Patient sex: F
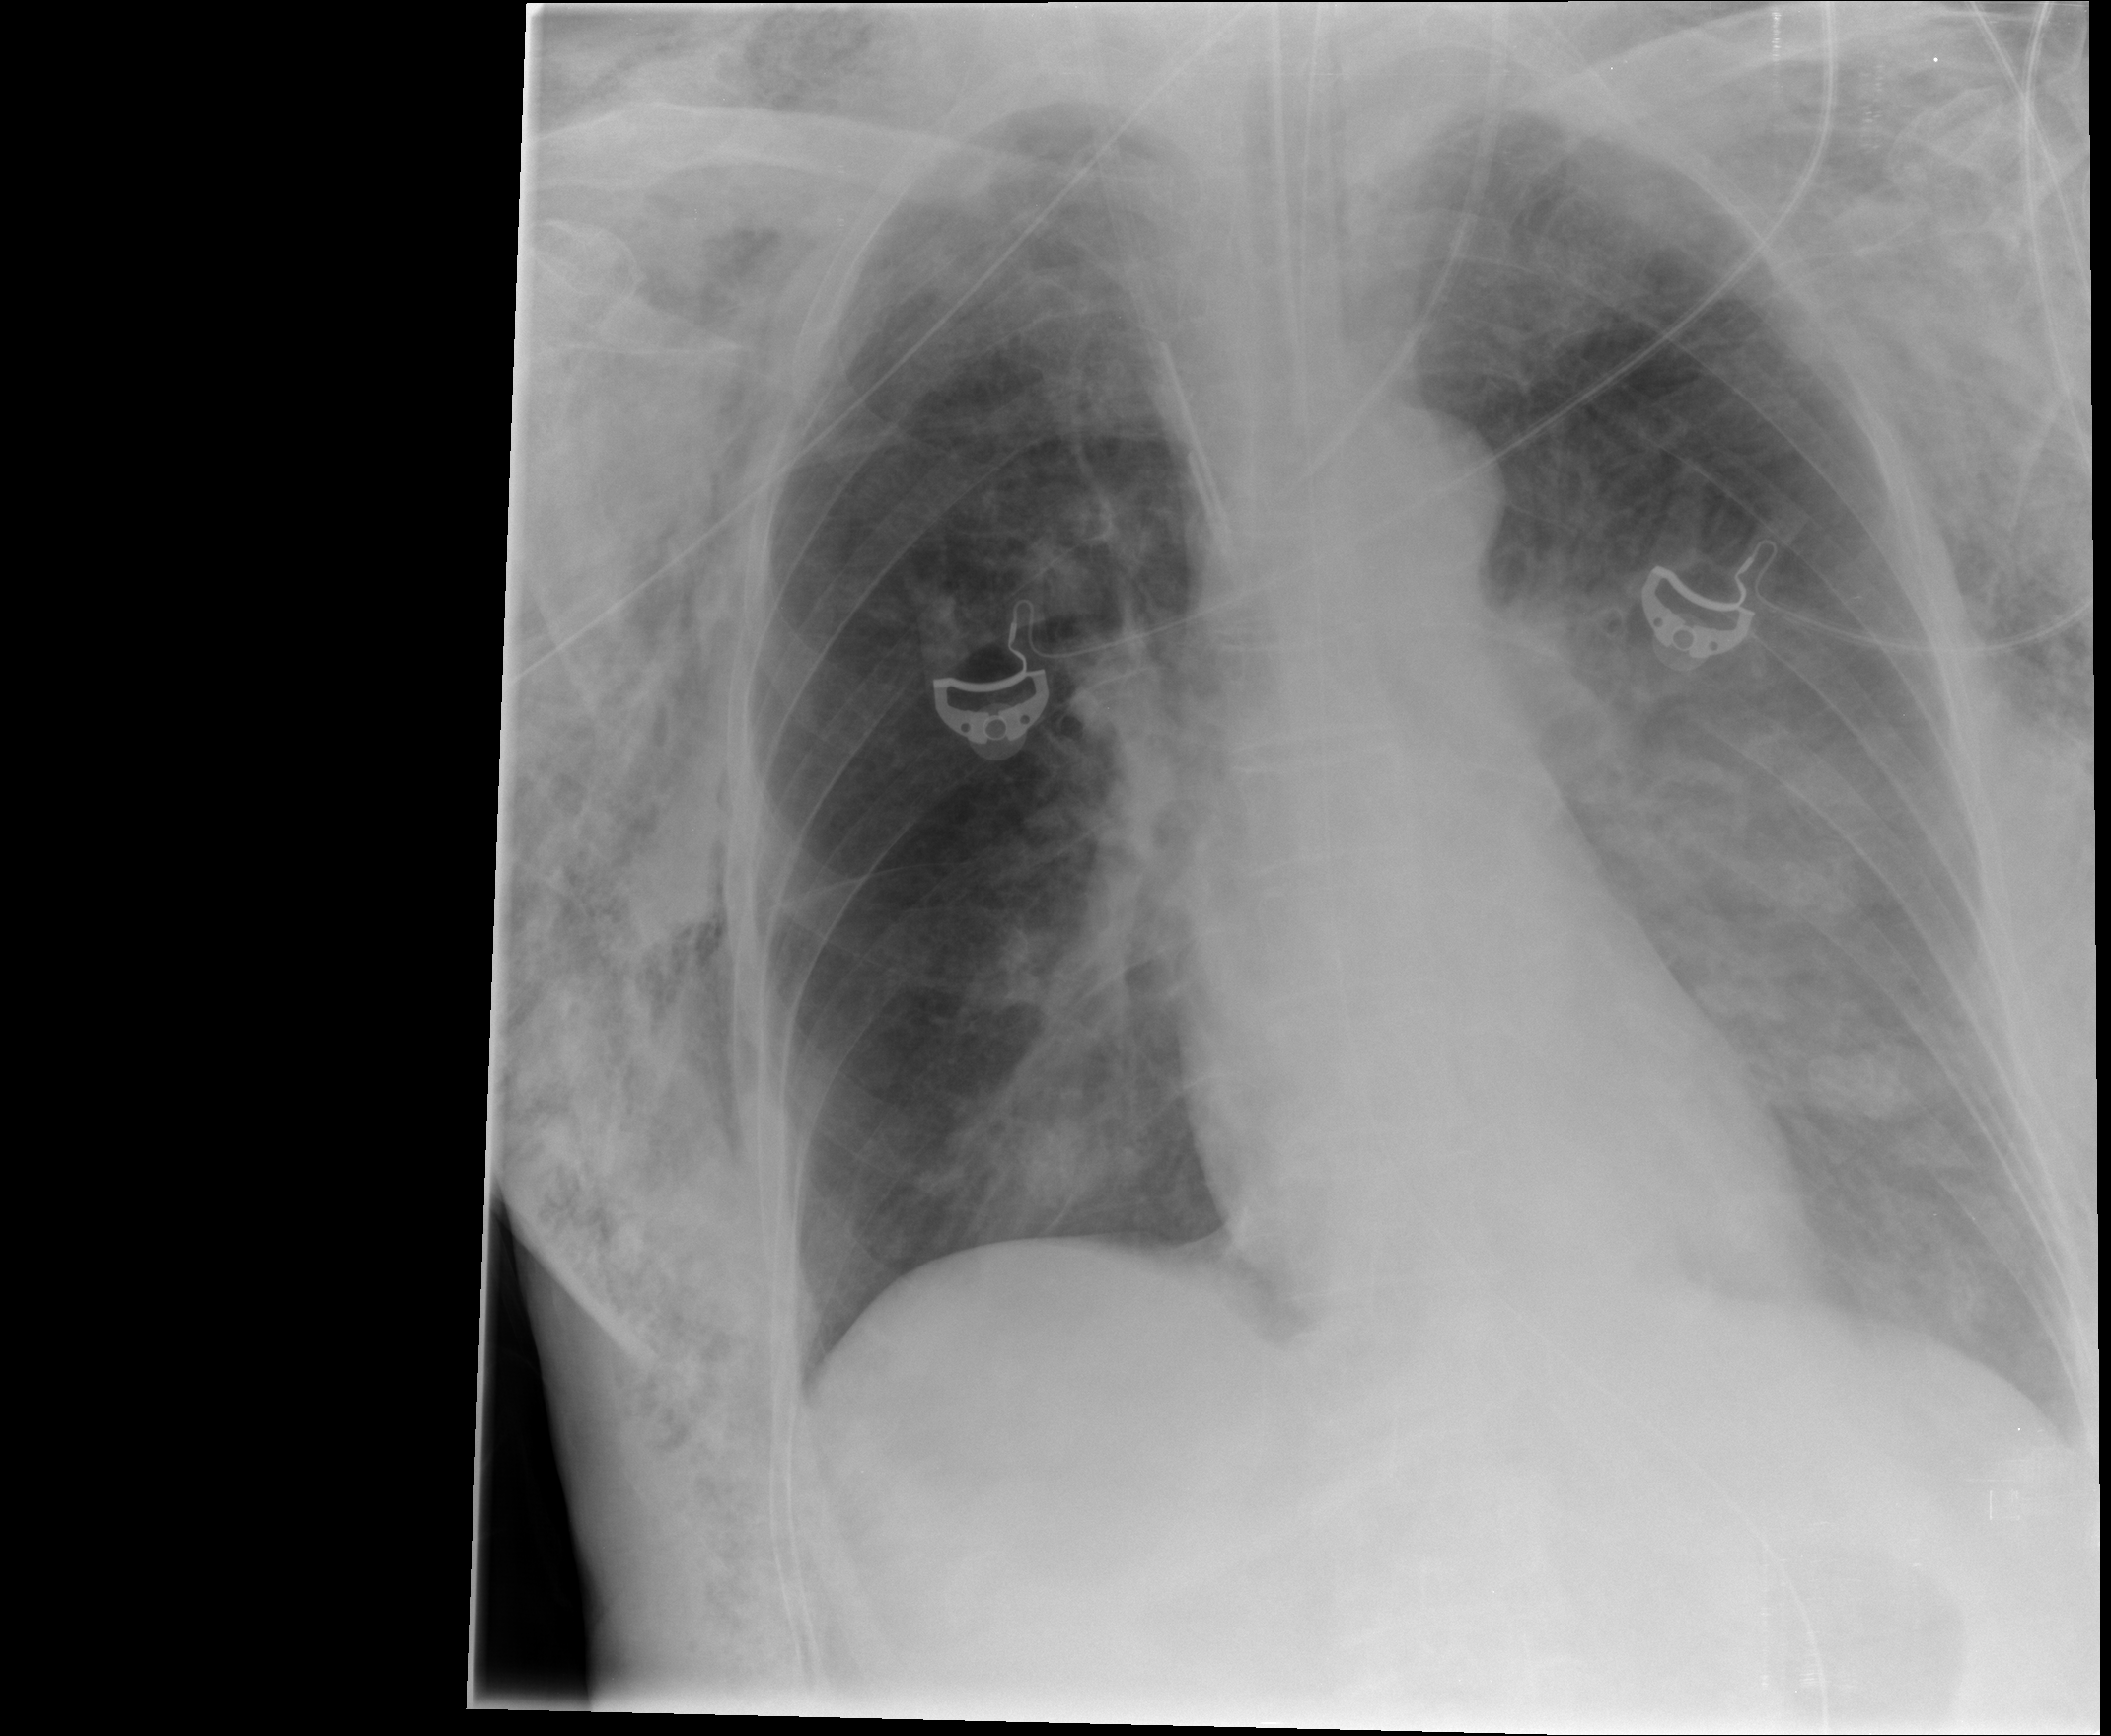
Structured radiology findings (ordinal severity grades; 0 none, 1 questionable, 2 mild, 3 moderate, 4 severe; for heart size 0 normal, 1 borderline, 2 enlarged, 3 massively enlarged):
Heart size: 0
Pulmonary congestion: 2
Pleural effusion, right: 0
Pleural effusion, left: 2
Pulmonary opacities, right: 2
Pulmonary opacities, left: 2
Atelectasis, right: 0
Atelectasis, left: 0